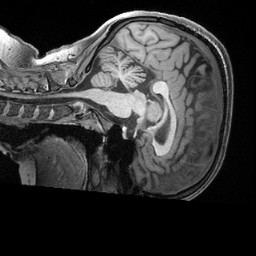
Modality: T1w
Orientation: sagittal
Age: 28
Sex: female
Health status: healthy
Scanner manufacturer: siemens
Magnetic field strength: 3 T
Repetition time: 2.4 s
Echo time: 0.00222 s